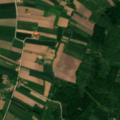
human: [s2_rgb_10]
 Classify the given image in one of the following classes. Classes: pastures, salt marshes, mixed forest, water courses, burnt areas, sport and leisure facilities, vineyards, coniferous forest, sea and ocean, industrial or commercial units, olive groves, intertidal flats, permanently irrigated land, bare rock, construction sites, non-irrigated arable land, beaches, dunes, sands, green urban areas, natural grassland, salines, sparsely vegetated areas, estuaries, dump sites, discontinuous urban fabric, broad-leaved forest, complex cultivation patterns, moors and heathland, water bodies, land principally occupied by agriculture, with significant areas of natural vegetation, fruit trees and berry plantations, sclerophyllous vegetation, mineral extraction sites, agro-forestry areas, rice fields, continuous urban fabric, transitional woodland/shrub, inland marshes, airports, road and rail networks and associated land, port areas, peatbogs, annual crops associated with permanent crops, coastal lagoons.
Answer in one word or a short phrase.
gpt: non-irrigated arable land, complex cultivation patterns, land principally occupied by agriculture, with significant areas of natural vegetation, broad-leaved forest